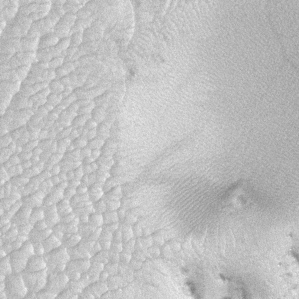
Label: frost